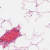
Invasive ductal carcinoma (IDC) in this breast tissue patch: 0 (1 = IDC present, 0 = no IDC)